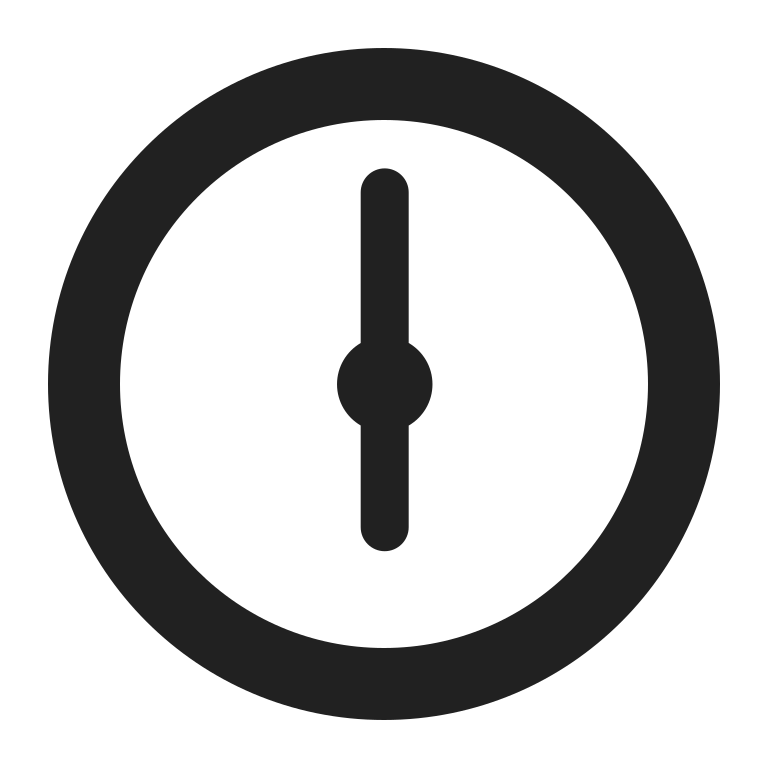
six oclock high contrast